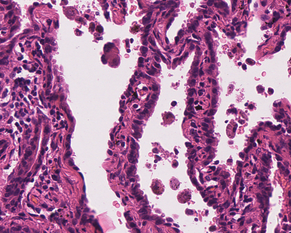
Tumor epithelial tissue: yes
Tumor-associated stroma tissue: yes
Normal tissue: no